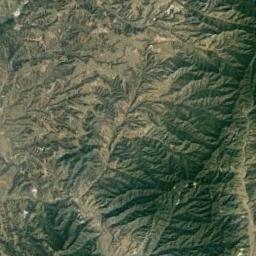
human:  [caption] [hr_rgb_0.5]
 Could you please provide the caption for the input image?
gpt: The mountain is consist of half of green plants and half of bare land .

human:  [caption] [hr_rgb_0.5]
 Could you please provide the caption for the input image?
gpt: The vegetation coverage of the mountains is low .

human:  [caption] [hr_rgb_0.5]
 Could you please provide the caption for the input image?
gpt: There is not the even mountain .

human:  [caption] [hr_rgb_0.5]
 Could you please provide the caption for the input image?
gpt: The folded mountain has a continuous series of rugged mountains and is covered with some vegetation .

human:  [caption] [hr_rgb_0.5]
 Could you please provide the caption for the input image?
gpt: There are many ridges and green land on the mountain .